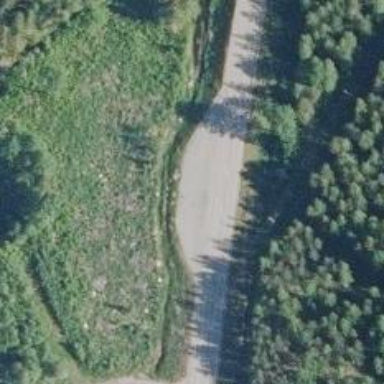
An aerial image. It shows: Rest area along the road.